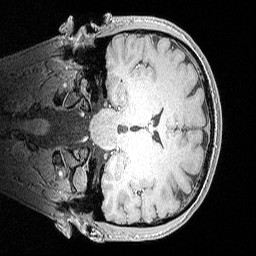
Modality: MP2RAGE
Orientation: coronal
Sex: male
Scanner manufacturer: siemens
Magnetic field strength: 3 T
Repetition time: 5 s
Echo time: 0.00292 s